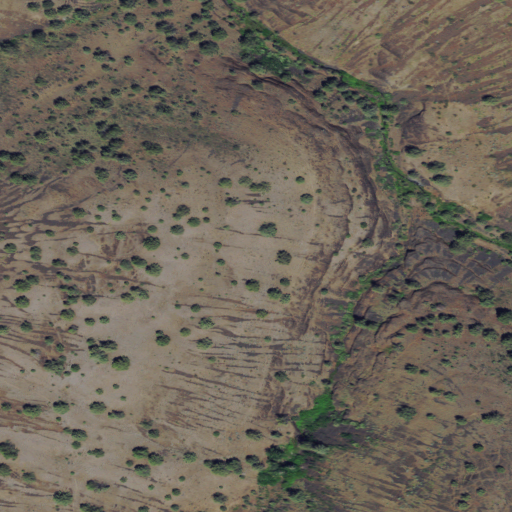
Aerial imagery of valley in Oregon named Wallace Canyon containing shrub and grassland